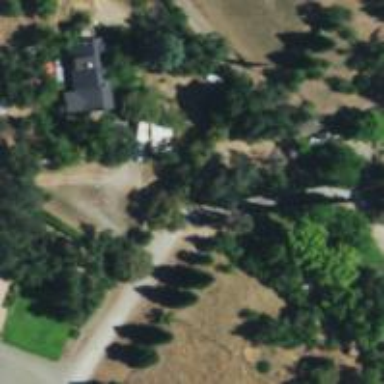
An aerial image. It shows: Driveway leading to service road.